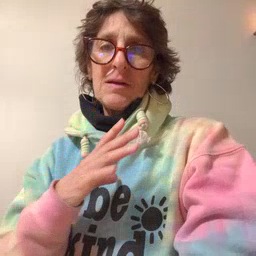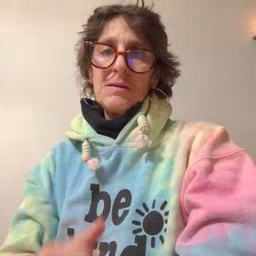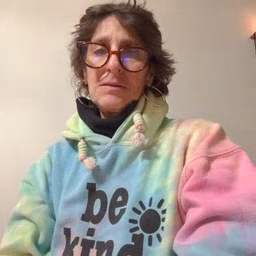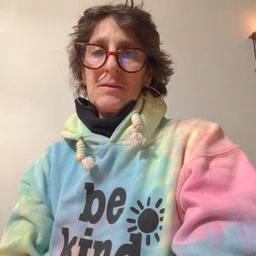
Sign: fine